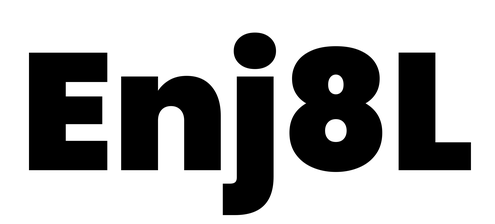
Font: Poppins-Black